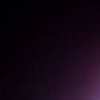
Label: space